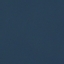
Land use / land cover class: SeaLake